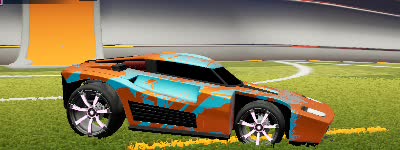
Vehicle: breakout